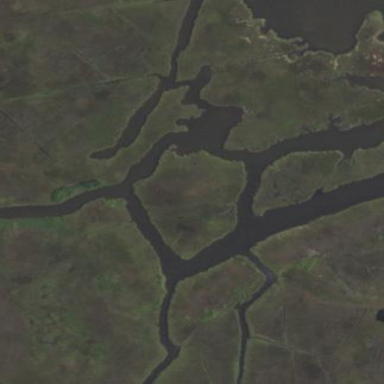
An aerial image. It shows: Marsh wetland.